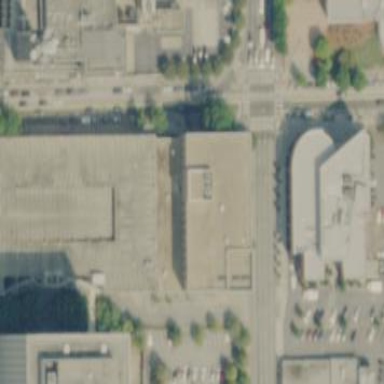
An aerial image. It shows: Building.